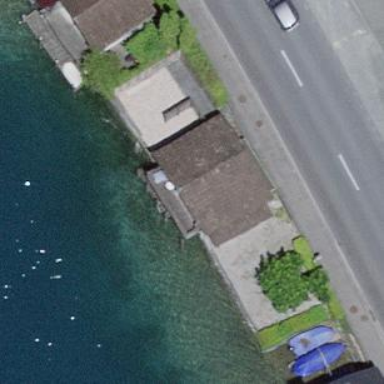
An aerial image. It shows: Detached building.